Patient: sex M, age 57
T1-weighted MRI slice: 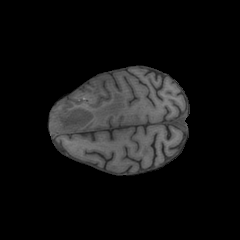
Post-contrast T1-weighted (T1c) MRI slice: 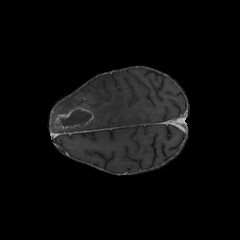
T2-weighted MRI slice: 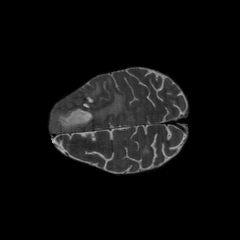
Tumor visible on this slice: yes
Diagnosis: Glioblastoma, IDH-wildtype
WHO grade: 4